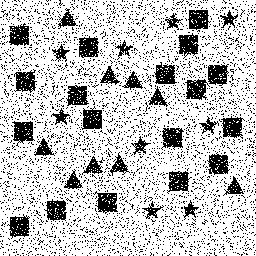
Squares: 18
Triangles: 9
Stars: 9
Total shapes: 36